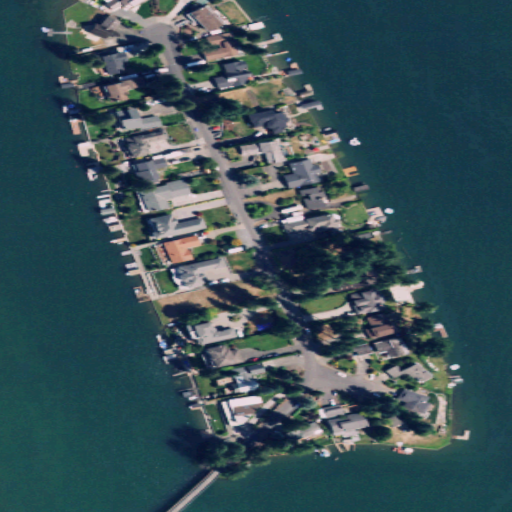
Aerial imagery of island in Washington named Bankers Island containing open water, medium intensity development, high intensity development, low intensity development, and barren land